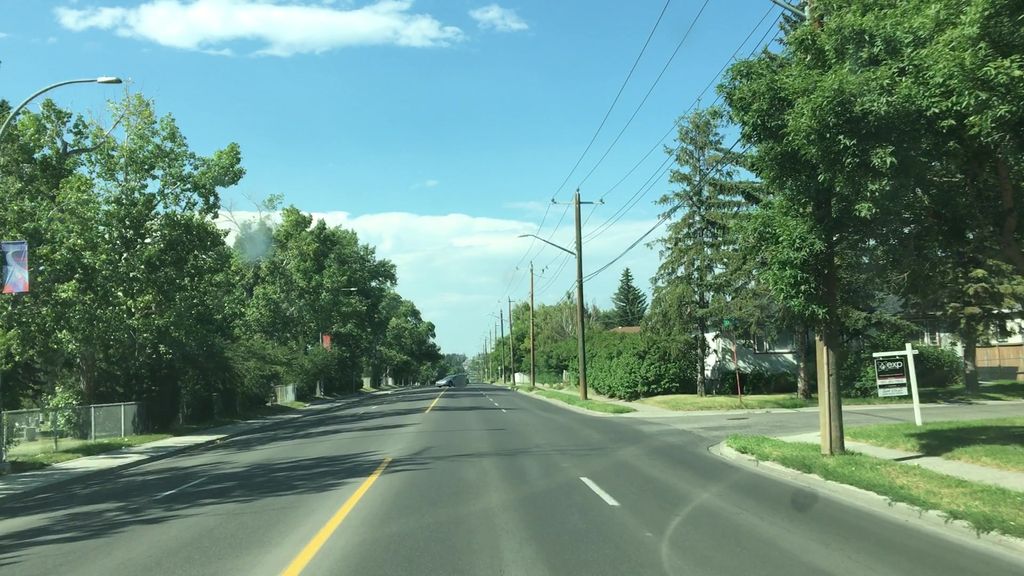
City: calgary